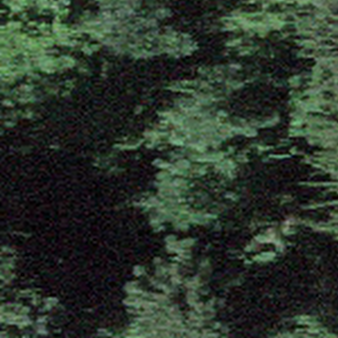
Label: other